Question: I'm remaking a website for Old Treasures Furniture and Imports in HTML5.
I have an issue with the positioning of the 'aside' and 'article' tags. They seem to like the header so much that they are on top of him.
I have tried to set the position of the two ('aside' and 'article') to 'relative', 'absolute', 'fixed'. I have tried 'overflow: hidden;' on both as someone suggested in another thread i read. None have positioned them correctly as they should appear:
'''
__________________________
|Header |
|------------------------|
|aside|article |
| | |
|_____|__________________|
|footer |
|------------------------|
'''
Only footer is in his correct position.
'index.php'
'''
<!DOCTYPE html>
<html>
<head>
<!-- Imports page's CSS style -->
<link href="01d7r345ur3557y13.css" rel="stylesheet" type="text/css" />
<!-- Sets Page FavIcon -->
<link rel="shortcut icon" href="http://i.imgur.com/V6a6eGp.png" />
<title>Old Treasures Furniture and Imports</title>
</head>
<body>
<!-- Page Header/Banner Begin -->
<header alt="Old Treasures Furniture and Imports" />
<!-- Page Header/Banner End -->
<!-- Navigation Buttons Begin (Home, Products, Services, Contact) -->
<aside>
<?php
include("aside.php");
?>
</aside>
<!-- Navigation Buttons End -->
<!-- Content of Page Begin -->
<article>
<img class="wagon" src="http://i.imgur.com/1hg8f8H.jpg" />
<p>Welcome to Old Treasures Furniture and Imports, <br />We are a company dedicated to the manufacture and marketing of solid wood products.<br />Our services are oriented to decorators, builders, architects and clients like you.</p>
</article>
<!-- Content of Page End -->
<!-- Footer of Page Begin (Copyright, "Inline"-Share) -->
<footer>
<?php
include("footer.php");
?>
</footer>
<!-- Footer of Page End -->
</body>
</html>
'''
'01d7r345ur3557y13.css'
'''
body {
margin: 0;
padding: 0;
background: url("http://i.imgur.com/kRh8uzK.png?1") fixed;
}
header {
width: 65%;
height: 250px;
background-image: url("http://i.imgur.com/jxzkFhn.jpg");
background-size: 100% 100%;
margin: 20px auto;
border-top-left-radius: 10px;
border-top-right-radius: 10px;
}
article {
border: 1px #fff solid;
overflow: hidden;
}
footer {
background: url("http://i.imgur.com/x1WvVZp.png");
text-align: center;
color: #FFF;
}
footer p {
font-size: 10px;
}
header, footer, aside, article {
display: block;
}
/*Page Navigation*/
aside {
float: left;
width: 120px;
margin: 0;
}
aside li {
display: block;
}
aside ul {
margin: 0;
padding: 0;
}
.home {
background: url("http://i.imgur.com/ma42CHH.png");
transition: background .25s ease-in-out;
-moz-transition: background .25s ease-in-out;
webkit-transition: background .25s ease-in-out;
width: 119px;
height: 31px;
}
.home:hover {
background: url("http://i.imgur.com/iKLHtvh.png")
}
.products {
background: url("http://i.imgur.com/sqBqNwp.png");
transition: background .25s ease-in-out;
-moz-transition: background .25s ease-in-out;
webkit-transition: background .25s ease-in-out;
width: 119px;
height: 31px;
}
.products:hover {
background: url("http://i.imgur.com/hRGXnqt.png?1");
}
.services {
background: url("");
transition: background .25s ease-in-out;
-moz-transition: background .25s ease-in-out;
webkit-transition: background .25s ease-in-out;
width: 119px;
height: 31px;
}
.services:hover {
background: url("");
}
.contact {
background: url("http://i.imgur.com/etMulj7.png");
transition: background .25s ease-in-out;
-moz-transition: background .25s ease-in-out;
webkit-transition: background .25s ease-in-out;
width: 119px;
height: 31px;
}
.contact:hover {
background: url("http://i.imgur.com/v4ZA6LH.png");
}
'''
As of now, i'm still trying other methods to accomplish this issue. Many thanks!
This is the current website and how the positioning of the elements are supposed to be.
<URL>
And this is what I'm currently getting:
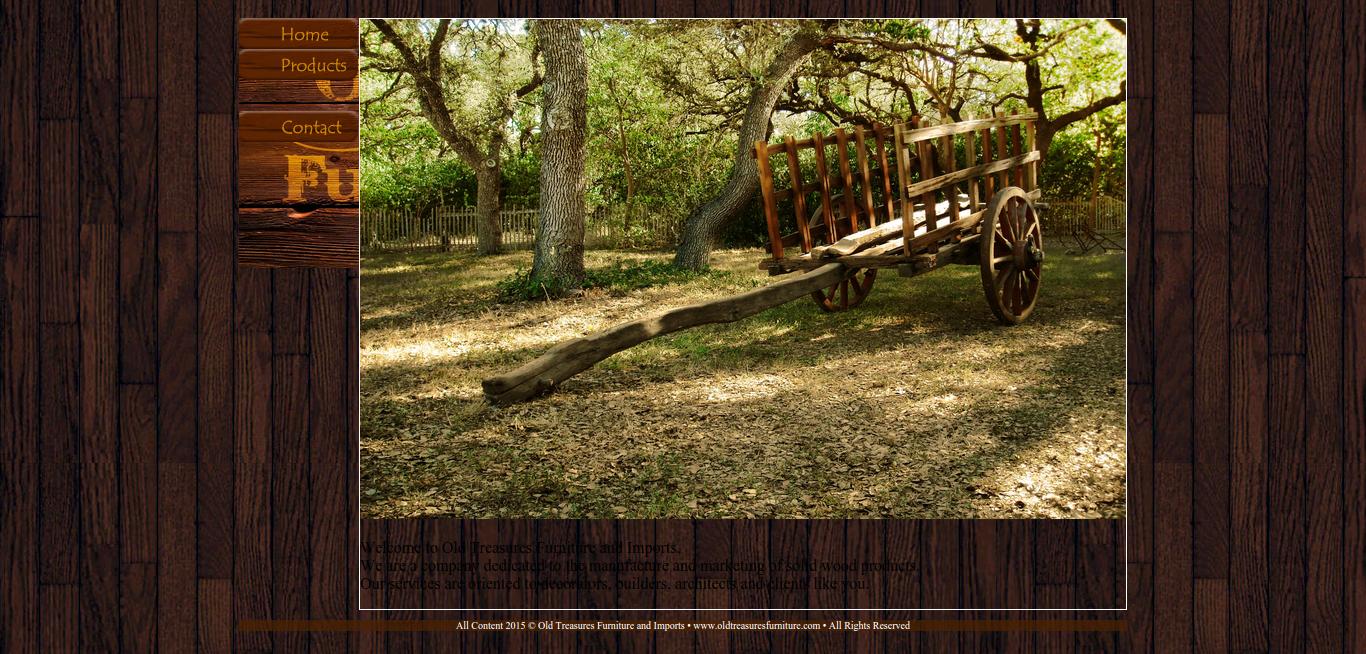
Answer: 1) One issue I can see here is, you have used 'header' tag as a self closing tag.
2) Make sure you have cleared the float at necessary places e.g. - <URL>
3) It would be more helpful to debug, if you share URL of the page where you are facing the issue.